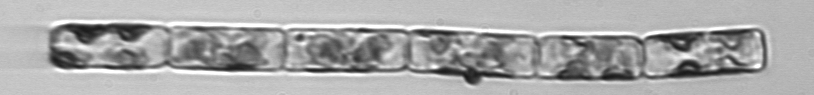
Label: Guinardia_delicatula